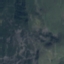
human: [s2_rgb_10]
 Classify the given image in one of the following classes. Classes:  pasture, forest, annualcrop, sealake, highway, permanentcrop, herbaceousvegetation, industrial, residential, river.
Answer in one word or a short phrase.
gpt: HerbaceousVegetation